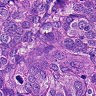
Metastatic tissue present: yes